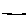
Label: line